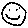
Label: smiley face